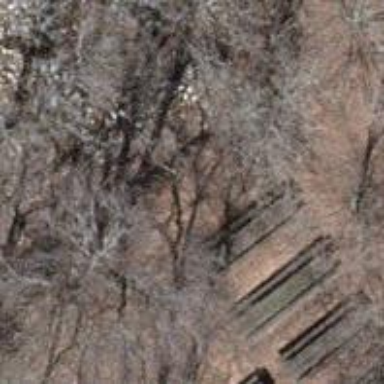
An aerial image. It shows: Picnic table located in leisure land area.